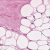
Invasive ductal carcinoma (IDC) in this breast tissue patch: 0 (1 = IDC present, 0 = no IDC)